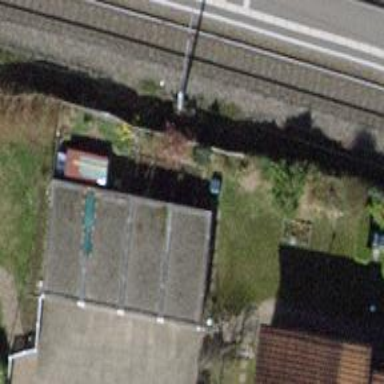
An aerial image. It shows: Group of garages.